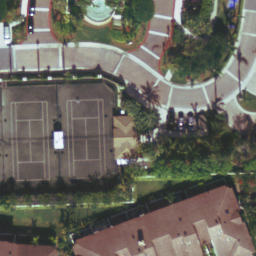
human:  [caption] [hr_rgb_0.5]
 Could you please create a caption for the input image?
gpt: There are two tennis courts surrounded by some trees .

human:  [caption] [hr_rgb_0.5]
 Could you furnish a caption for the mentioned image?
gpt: Two tennis courts arranged neatly with some plants and buildings surrounded .

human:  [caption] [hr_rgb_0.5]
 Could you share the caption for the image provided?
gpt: There are two tennis courts arranged neatly and surrounded by some plants .

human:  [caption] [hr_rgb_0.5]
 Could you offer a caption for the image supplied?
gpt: Two tennis courts are surrounded by some trees and buildings .

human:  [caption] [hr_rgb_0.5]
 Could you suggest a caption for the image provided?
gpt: There are two tennis courts arranged neatly and surrounded by some buildings .